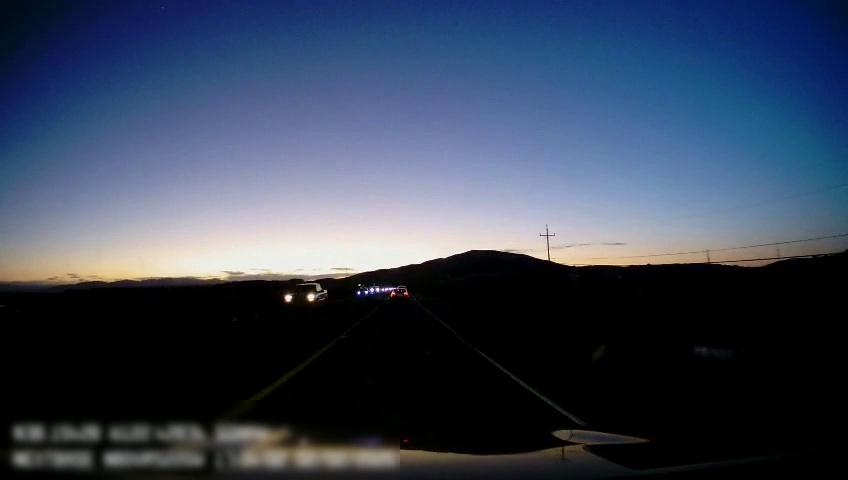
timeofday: Dusk/Dawn/Twilight
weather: Other
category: Drivable Space
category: Vehicles | Truck
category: Vehicles | Car
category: Vehicles | Car
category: Lanes | Current Lane
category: Lanes | Current Lane